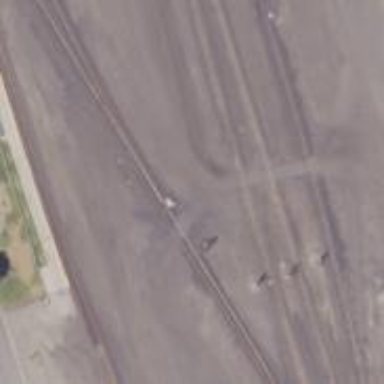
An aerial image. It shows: Railway signal.